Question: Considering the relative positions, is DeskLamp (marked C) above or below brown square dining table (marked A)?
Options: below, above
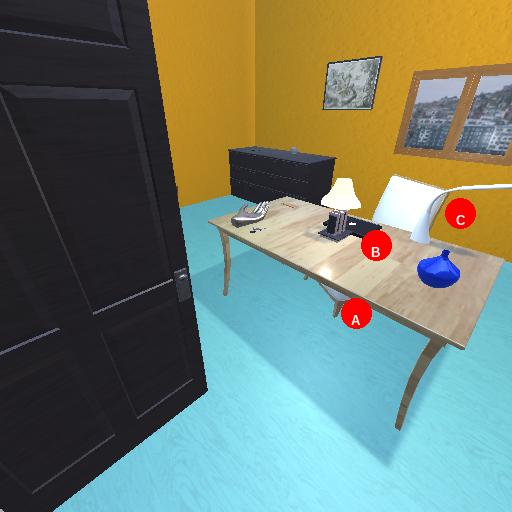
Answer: below